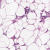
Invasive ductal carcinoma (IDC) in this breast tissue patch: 0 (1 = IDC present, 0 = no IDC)